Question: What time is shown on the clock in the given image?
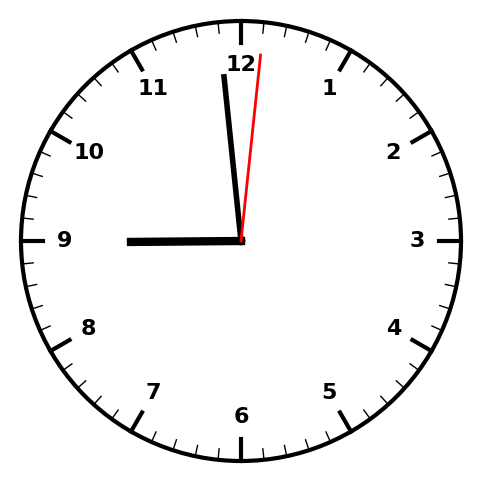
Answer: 08:59:01